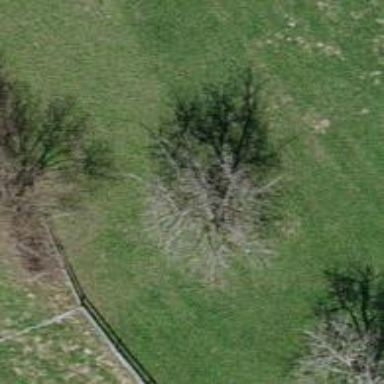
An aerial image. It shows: Agricultural area with deciduous broadleaved trees.